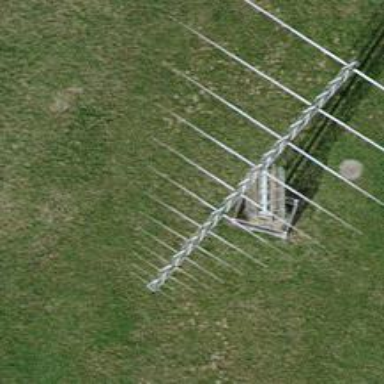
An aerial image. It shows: Man-made mast used for communication purposes.